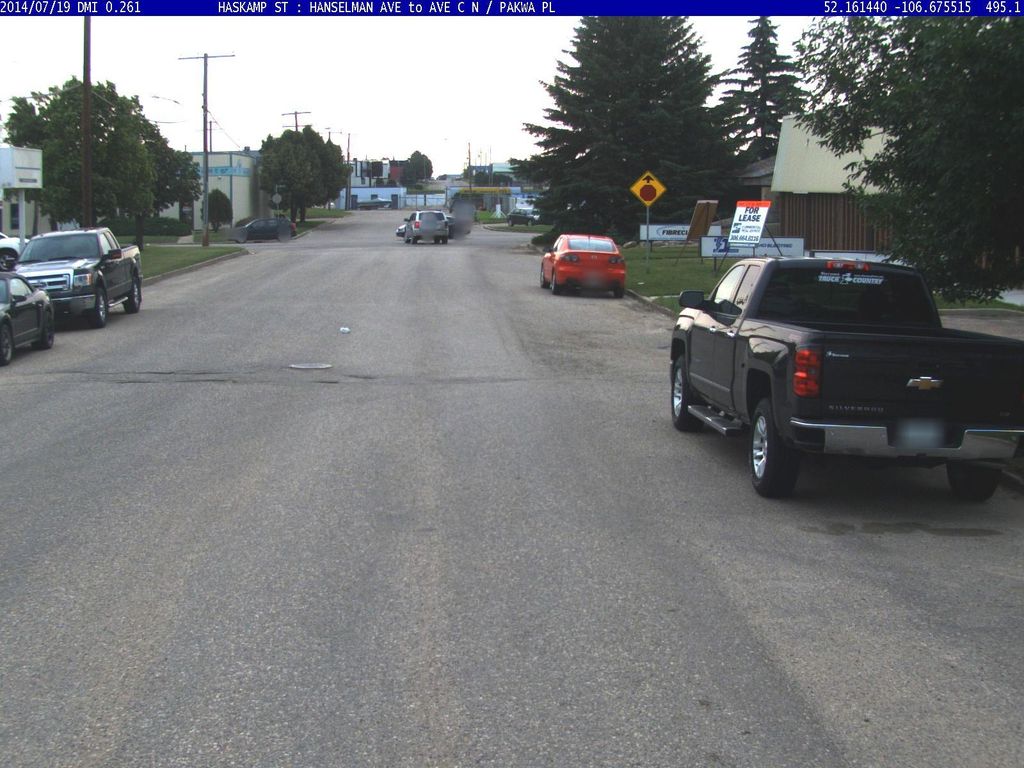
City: saskatoon